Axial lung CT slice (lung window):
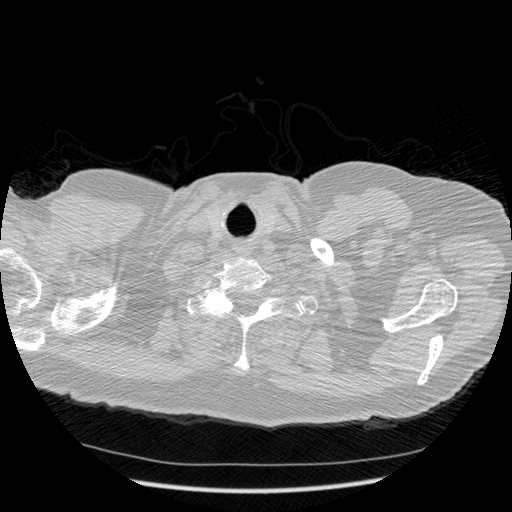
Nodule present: no